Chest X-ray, PA view. Patient: 35 years old, sex M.
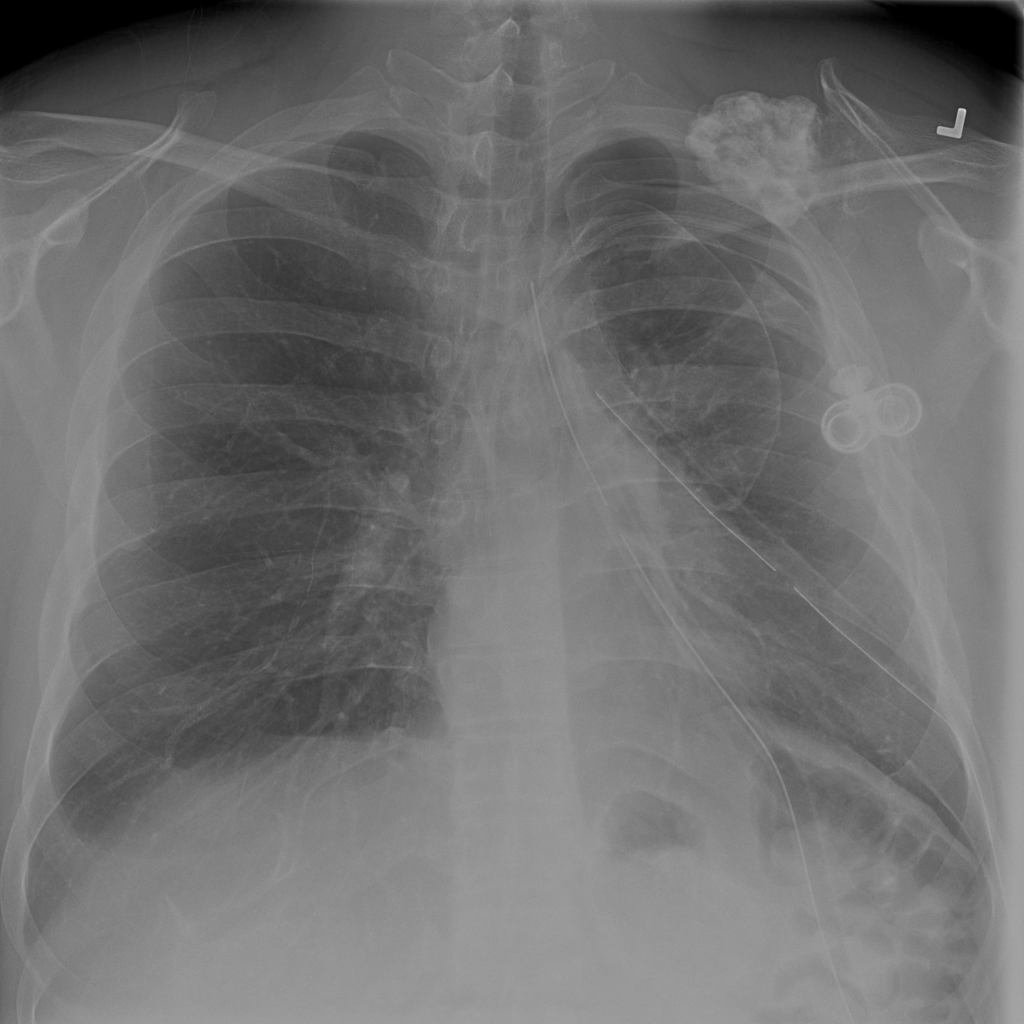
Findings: Mass, Pneumothorax